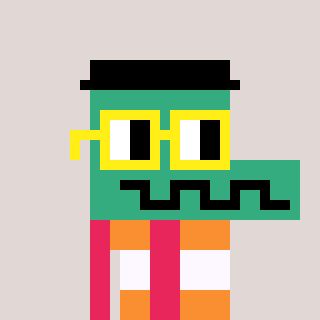
a pixel art character with square yellow glasses, a crocodile-shaped head and a redpinkish-colored body on a warm background